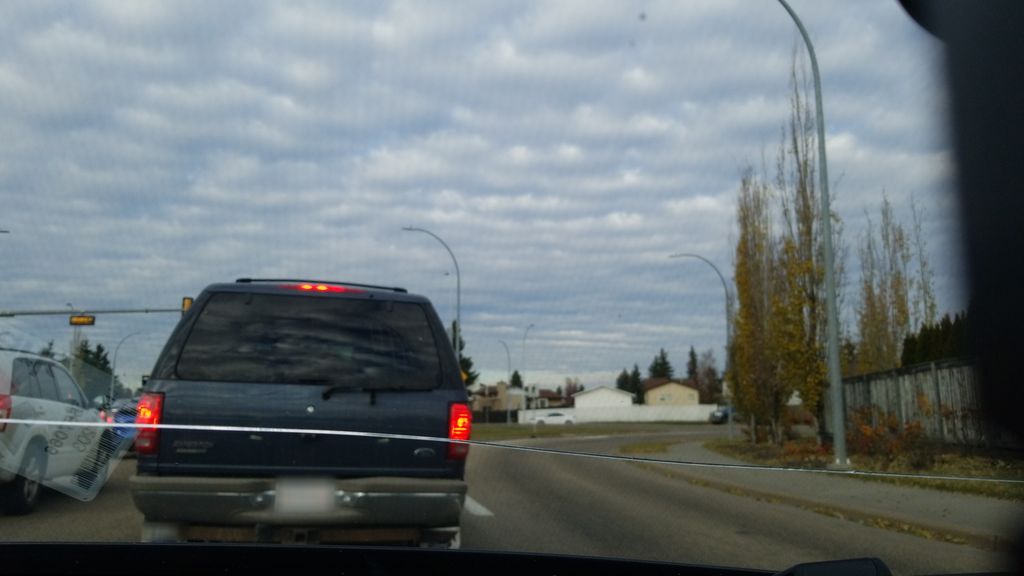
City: edmonton